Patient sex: F
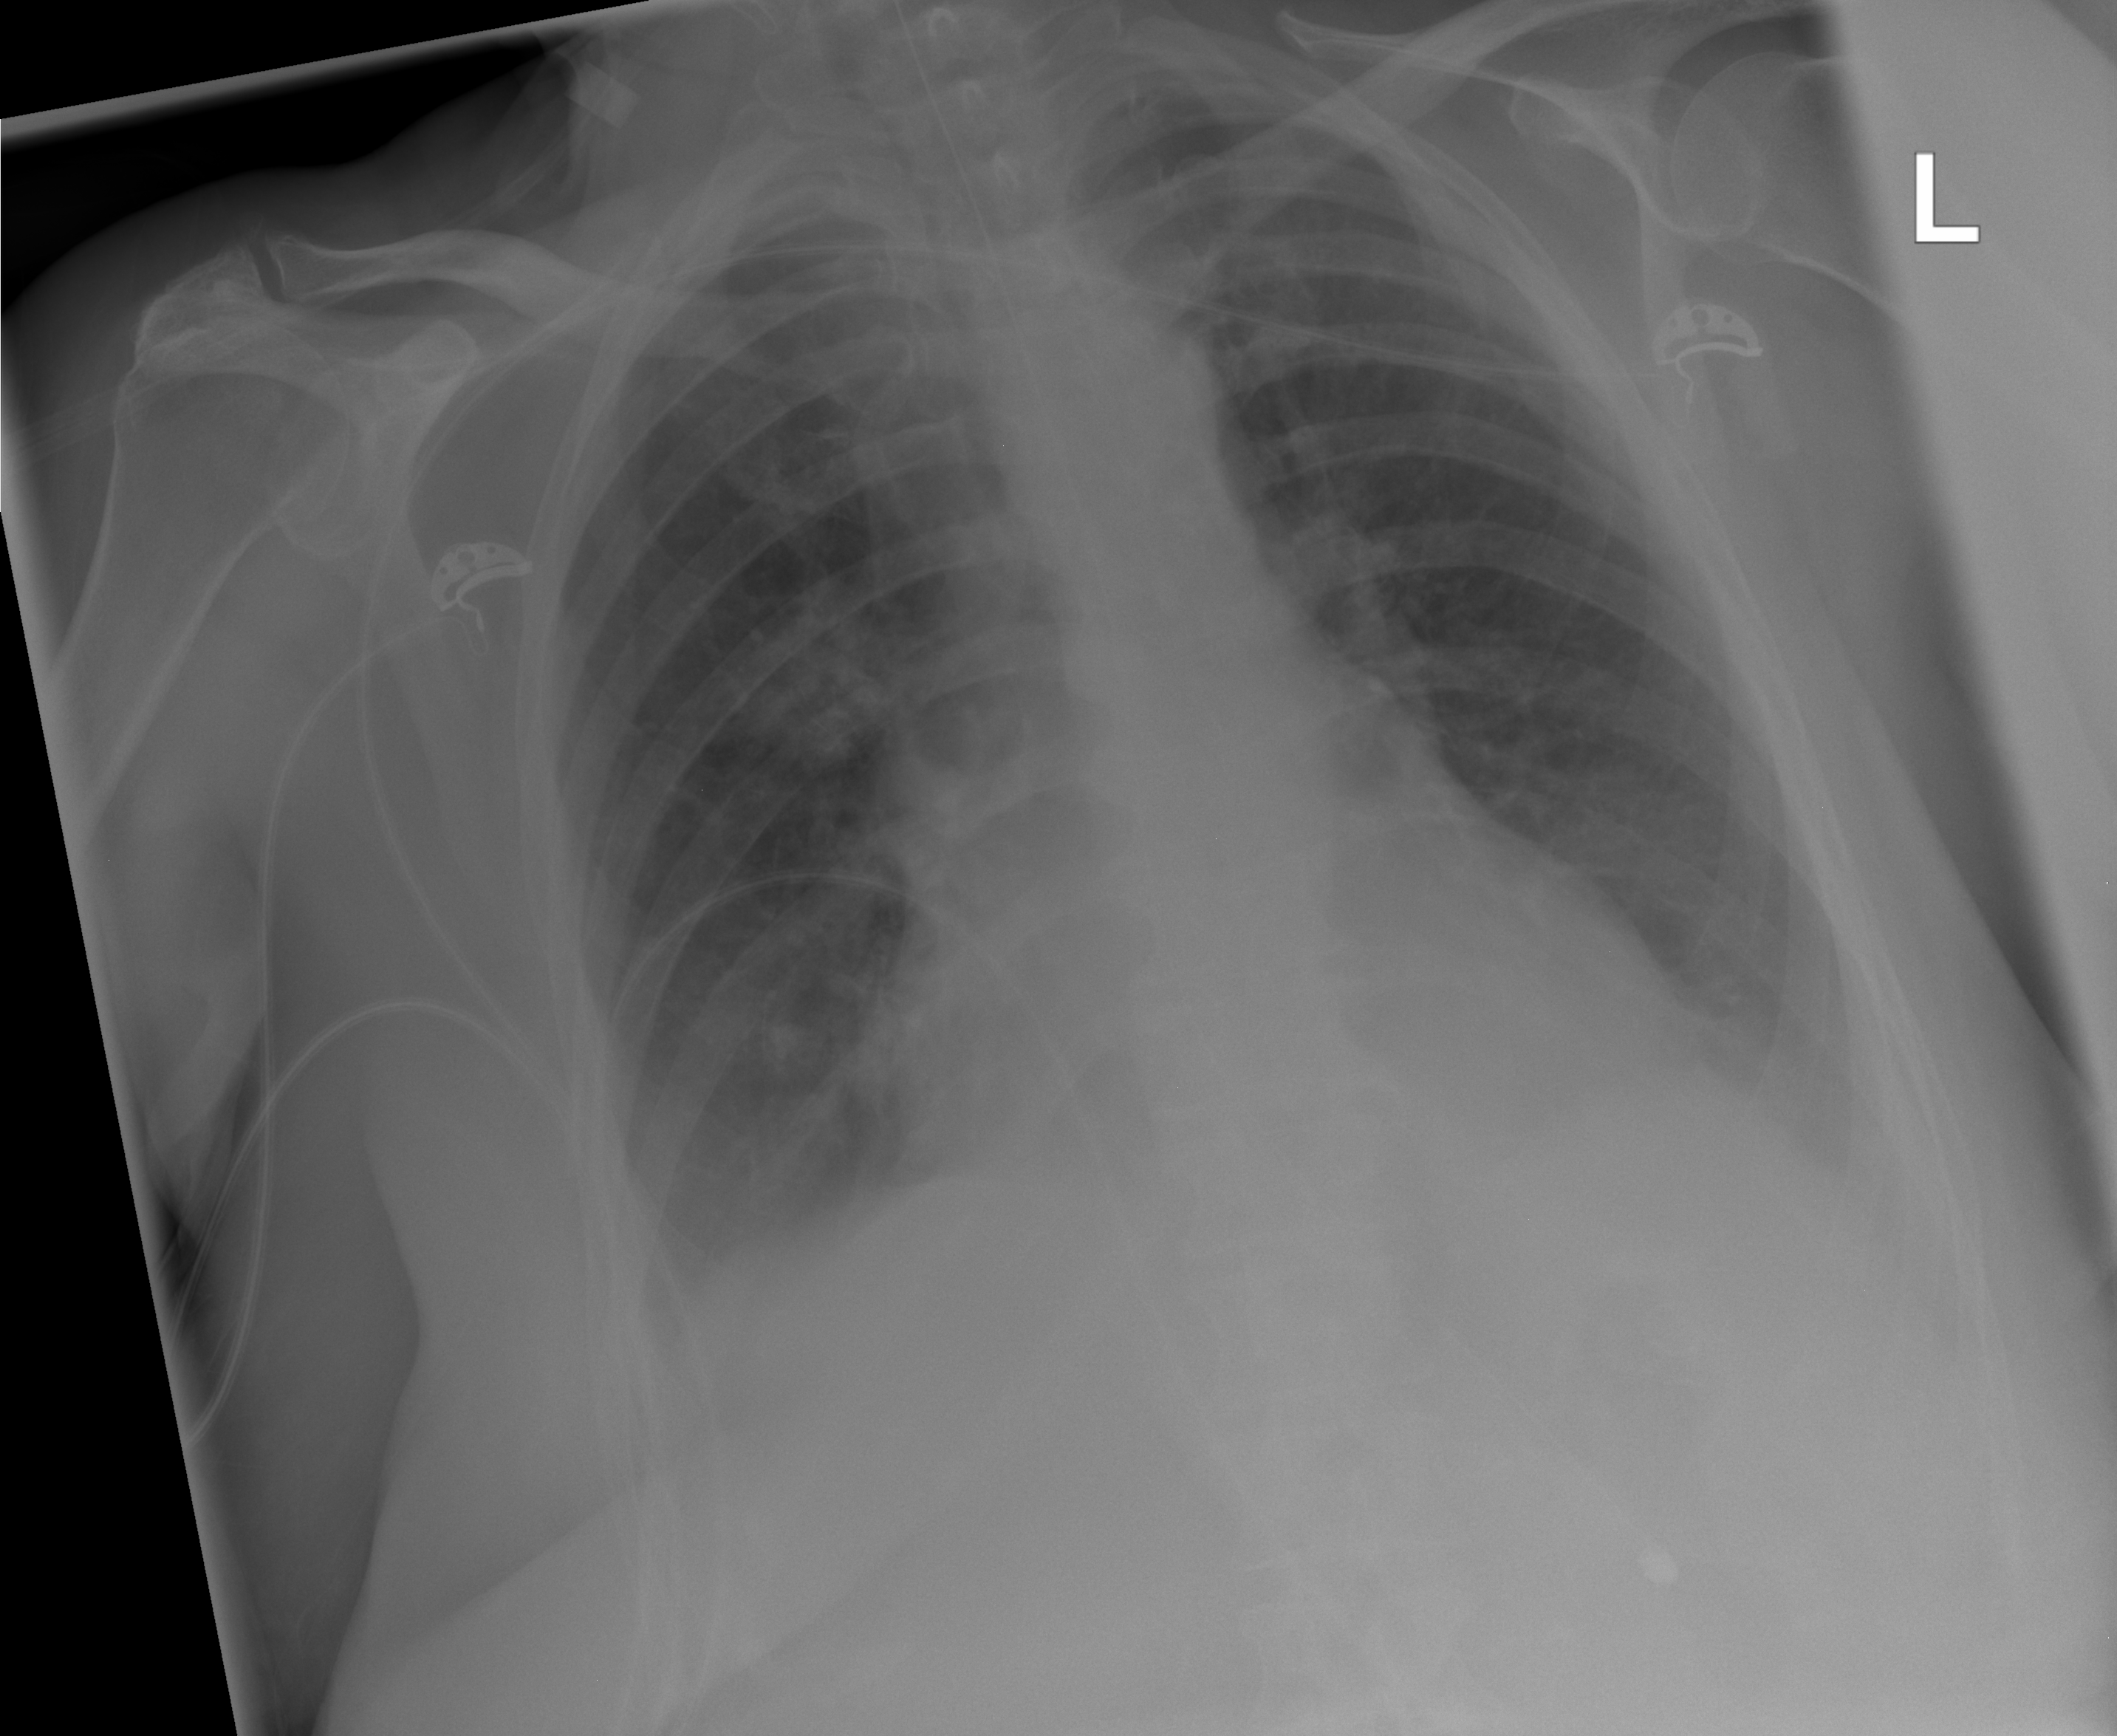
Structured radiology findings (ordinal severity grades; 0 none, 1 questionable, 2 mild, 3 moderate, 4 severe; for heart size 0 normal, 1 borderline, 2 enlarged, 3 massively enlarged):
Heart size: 0
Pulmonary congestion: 2
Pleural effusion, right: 2
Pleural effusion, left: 2
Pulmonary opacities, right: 3
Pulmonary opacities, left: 2
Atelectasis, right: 2
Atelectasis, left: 2